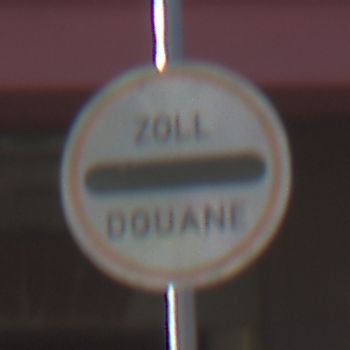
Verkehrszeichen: Zollstelle
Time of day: MorningAfternoon
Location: Outdoor (Special)
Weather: PartlyCloudy
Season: NotSpecified
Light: Natural